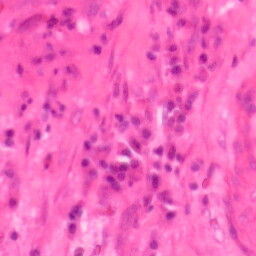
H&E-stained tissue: Colon